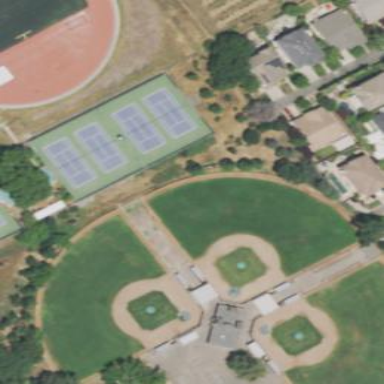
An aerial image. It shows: Tennis court in leisure pitch.